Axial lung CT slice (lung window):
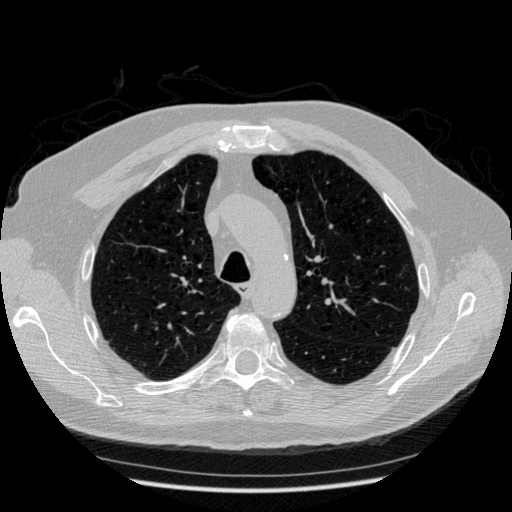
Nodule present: no